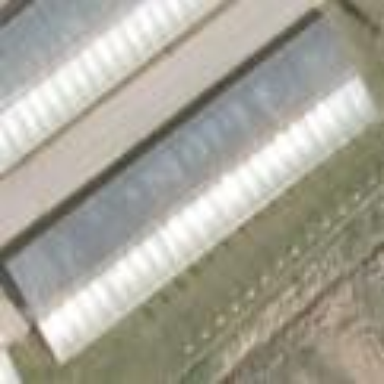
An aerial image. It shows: Greenhouse.